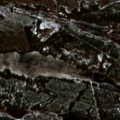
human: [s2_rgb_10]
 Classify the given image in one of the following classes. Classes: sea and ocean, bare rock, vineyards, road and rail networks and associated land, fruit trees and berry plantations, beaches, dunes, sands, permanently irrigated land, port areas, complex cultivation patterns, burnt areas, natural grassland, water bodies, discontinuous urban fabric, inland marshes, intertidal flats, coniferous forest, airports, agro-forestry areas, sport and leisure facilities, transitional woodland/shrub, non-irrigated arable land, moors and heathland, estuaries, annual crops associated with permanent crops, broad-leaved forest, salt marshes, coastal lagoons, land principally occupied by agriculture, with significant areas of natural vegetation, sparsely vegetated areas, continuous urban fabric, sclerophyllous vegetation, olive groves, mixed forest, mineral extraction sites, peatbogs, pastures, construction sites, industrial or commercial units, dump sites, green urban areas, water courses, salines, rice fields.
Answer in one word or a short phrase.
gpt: coniferous forest, mixed forest, transitional woodland/shrub, peatbogs, water bodies